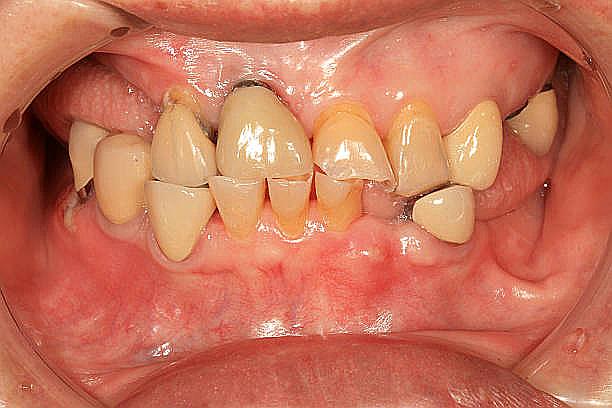
Condition: Gingivitis